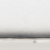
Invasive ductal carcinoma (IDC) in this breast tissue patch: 0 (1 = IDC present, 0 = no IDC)